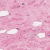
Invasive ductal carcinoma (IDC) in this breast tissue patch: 0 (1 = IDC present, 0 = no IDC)